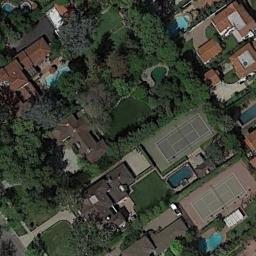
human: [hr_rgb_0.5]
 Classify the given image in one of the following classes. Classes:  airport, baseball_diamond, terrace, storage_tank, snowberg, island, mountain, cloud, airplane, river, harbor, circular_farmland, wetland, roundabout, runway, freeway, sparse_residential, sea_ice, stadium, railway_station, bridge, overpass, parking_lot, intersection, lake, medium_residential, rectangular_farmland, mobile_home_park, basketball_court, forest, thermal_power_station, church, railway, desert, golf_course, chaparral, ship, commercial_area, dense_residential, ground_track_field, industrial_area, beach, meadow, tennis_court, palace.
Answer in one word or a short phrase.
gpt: tennis_court